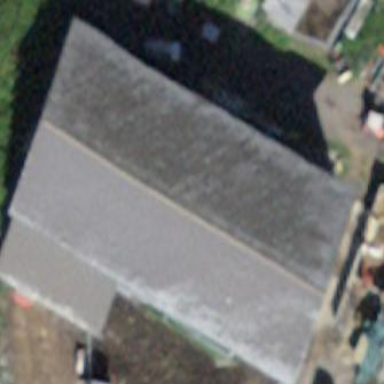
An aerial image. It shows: Rural barn.